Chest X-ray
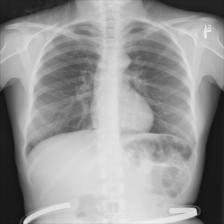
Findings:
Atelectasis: negative
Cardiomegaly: negative
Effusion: negative
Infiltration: negative
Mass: negative
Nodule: negative
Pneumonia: negative
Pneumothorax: negative
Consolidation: negative
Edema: negative
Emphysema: negative
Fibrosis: negative
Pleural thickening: negative
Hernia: negative